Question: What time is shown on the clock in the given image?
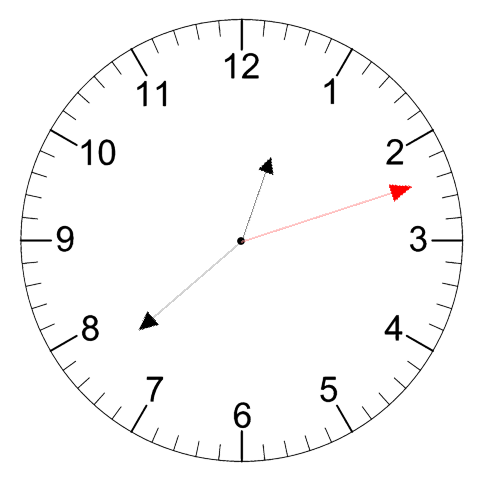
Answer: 12:38:12